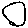
Label: circle